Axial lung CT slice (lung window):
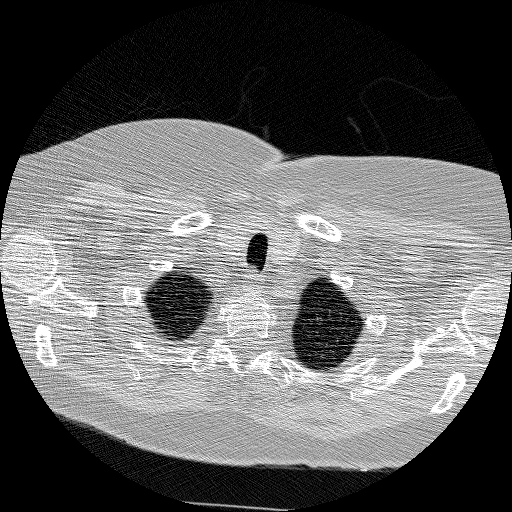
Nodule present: no